Aerial crown-view tile of a tropical tree (Barro Colorado Island, Panama), acquired 20240813:
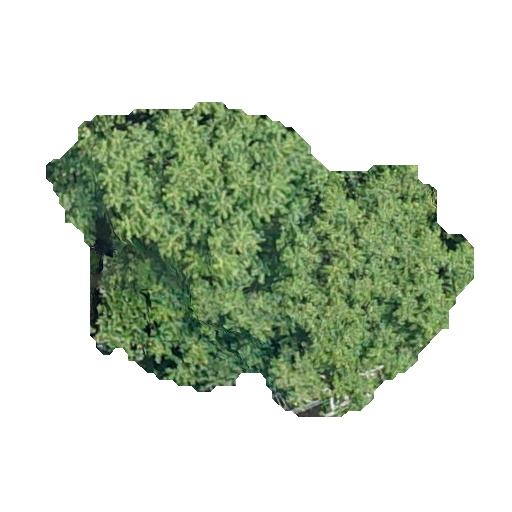
Species: Spondias mombin
GBIF accepted scientific name: Spondias mombin
Crown area: 137.202 m²